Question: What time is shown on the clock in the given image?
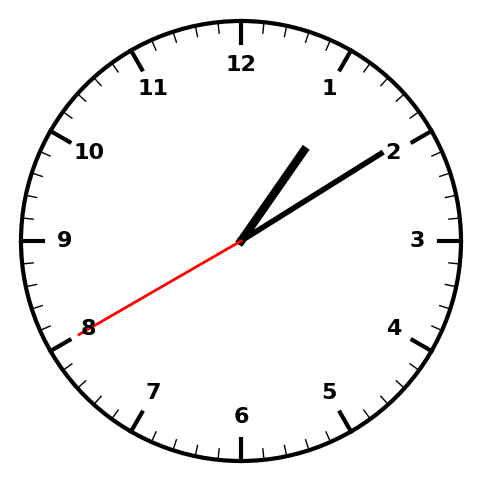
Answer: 01:09:40